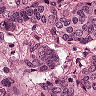
Metastatic tissue present: yes